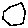
Label: hexagon